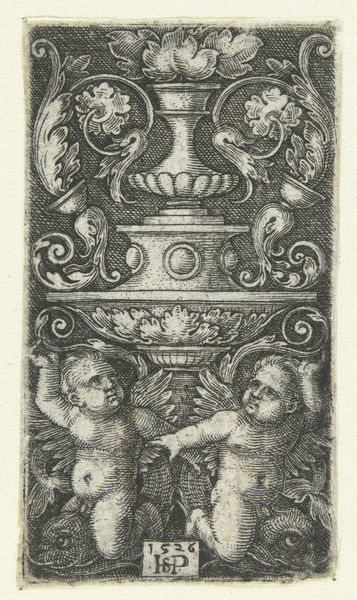
Titel: Vlakdecoratie met twee putti
Künstler: Hans Sebald Beham
Standort: Amsterdam
Institution: Rijksmuseum
Schlagwörter: blätter, nackt, blumen, zeichnung, blick, halten, signatur, blatt, pflanzen, brunnen, engel, ranken, vase, jungen, baby, datum, ornamente, verzierung, schwarz-weiss, schraffur, stich, akanthus, 1526, 1525, hp